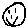
Label: smiley face